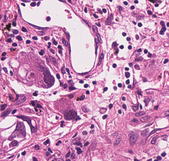
Tumor epithelial tissue: yes
Tumor-associated stroma tissue: yes
Normal tissue: no